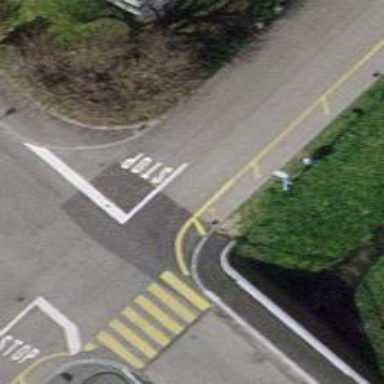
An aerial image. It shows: Footway crossing with marked asphalt surface.